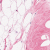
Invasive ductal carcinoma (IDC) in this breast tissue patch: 0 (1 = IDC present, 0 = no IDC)